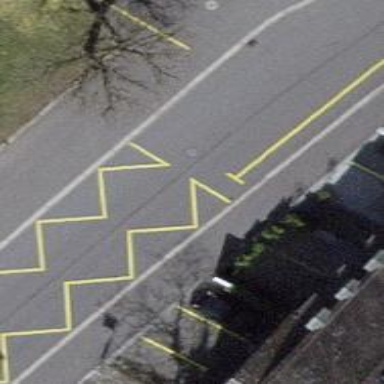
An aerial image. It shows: Unmarked crossing on the road.